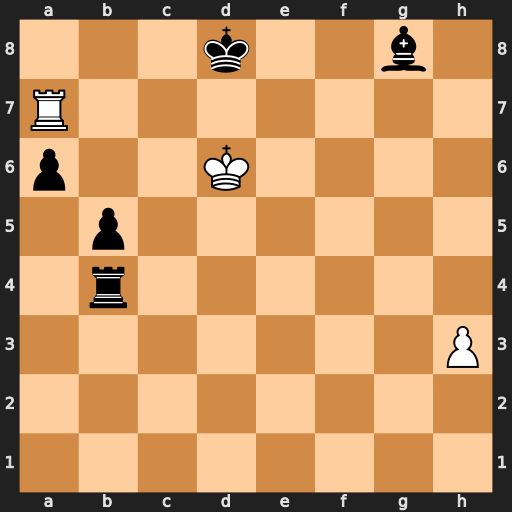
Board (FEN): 3k2b1/R7/p2K4/1p6/1r6/7P/8/8
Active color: w
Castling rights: -
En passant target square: -
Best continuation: Ra8#